Question: I am trying to implement a page as follows.
There is either a custom table view or collection view used to list repetitive items (such as number of orders, name of the order and price, etc..), but subtotal and taxes should also be part of the scrollable items. I wonder how making these items scrollable can be implemented. Promo code and add tip should not be scrollable items.

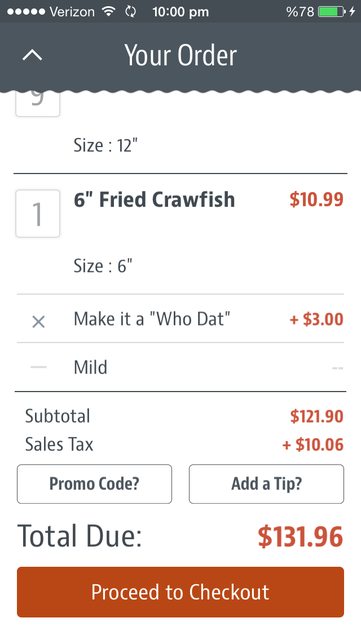
Answer: If you want to add an item to the end of the tableView, you can create a custom view as per your need and add it as the footer view of the tableView.
For example:
'''
let footerView = UIView(frame: CGRect(x: 0, y: 0, width: self.view.frame.size.width, height:YOUR_VIEW_HEIGHT))
'''
You can create as complex of a view hierarchy as you want.
Now add this footerView:
'''
yourTableView.tableFooterView = footerView
'''